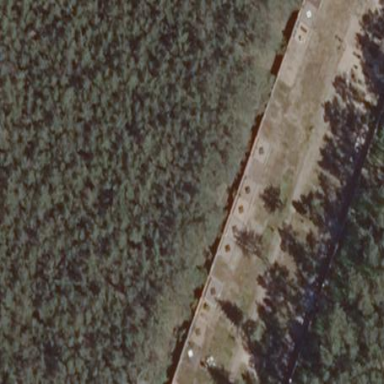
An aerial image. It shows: Cemetery with fence around it.